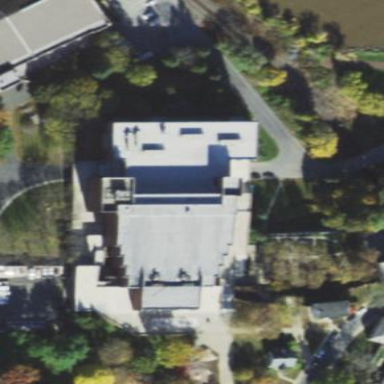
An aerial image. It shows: There is theatre building.